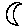
Label: moon